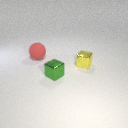
small green metal cube to the left of small yellow metal cube